Field crop: maize
Growth stage: 2
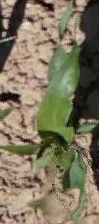
Species: maize